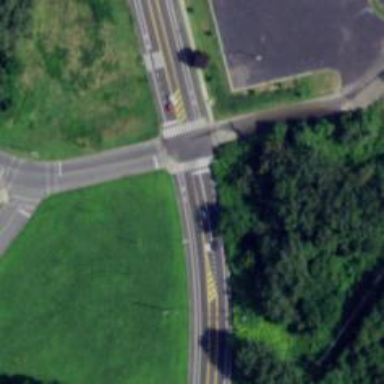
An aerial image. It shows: Stop road.